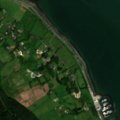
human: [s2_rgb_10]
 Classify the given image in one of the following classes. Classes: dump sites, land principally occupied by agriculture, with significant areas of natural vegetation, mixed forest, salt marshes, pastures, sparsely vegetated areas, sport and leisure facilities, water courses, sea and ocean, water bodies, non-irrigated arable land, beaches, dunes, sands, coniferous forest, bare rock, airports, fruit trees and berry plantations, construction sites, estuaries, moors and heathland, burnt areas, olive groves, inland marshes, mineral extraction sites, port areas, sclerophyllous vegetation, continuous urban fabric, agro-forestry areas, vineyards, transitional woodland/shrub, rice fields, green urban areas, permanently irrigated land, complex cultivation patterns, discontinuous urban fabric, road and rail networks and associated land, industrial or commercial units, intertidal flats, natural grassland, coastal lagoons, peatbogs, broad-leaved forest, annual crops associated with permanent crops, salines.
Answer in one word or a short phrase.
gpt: pastures, coniferous forest, natural grassland, sea and ocean